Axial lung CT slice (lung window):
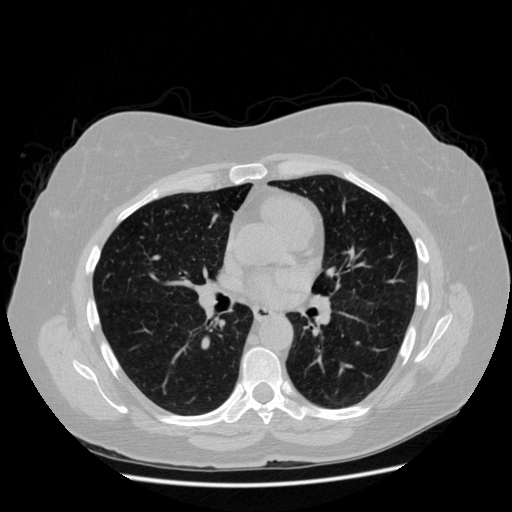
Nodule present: no